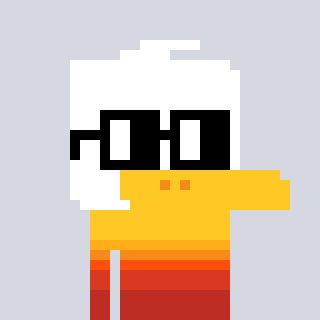
a pixel art character with square black glasses, a duck-shaped head and a foggrey-colored body on a cool background